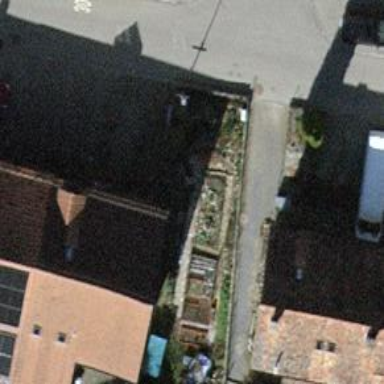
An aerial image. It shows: Semidetached house with gabled roof.